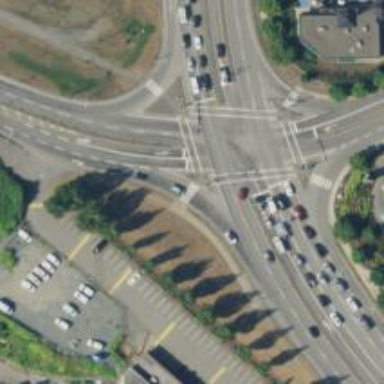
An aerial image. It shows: Trunk link highway.